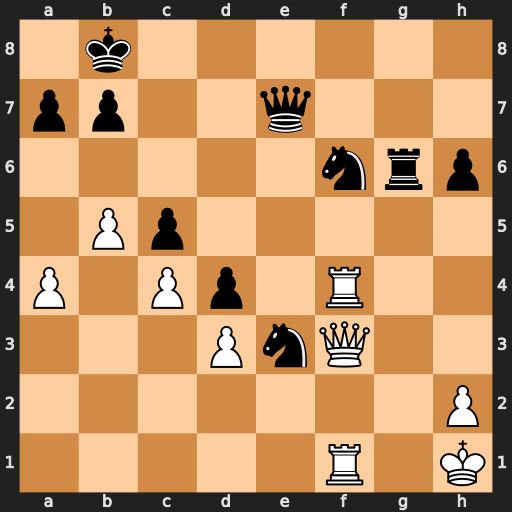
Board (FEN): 1k6/pp2q3/5nrp/1Pp5/P1Pp1R2/3PnQ2/7P/5R1K
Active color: w
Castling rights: -
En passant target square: -
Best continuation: Rxf6 Qxf6 Qxf6 Rxf6 Rxf6